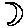
Label: moon